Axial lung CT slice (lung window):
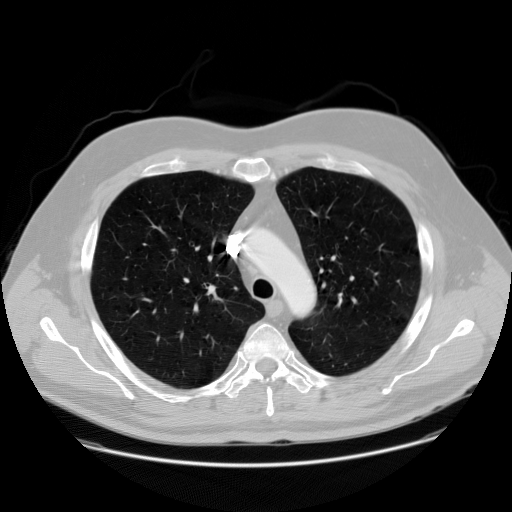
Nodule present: no